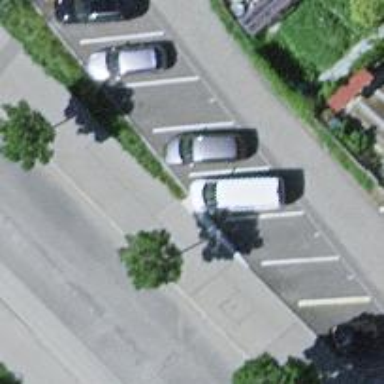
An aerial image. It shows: Street side parking area.